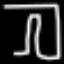
Label: pants